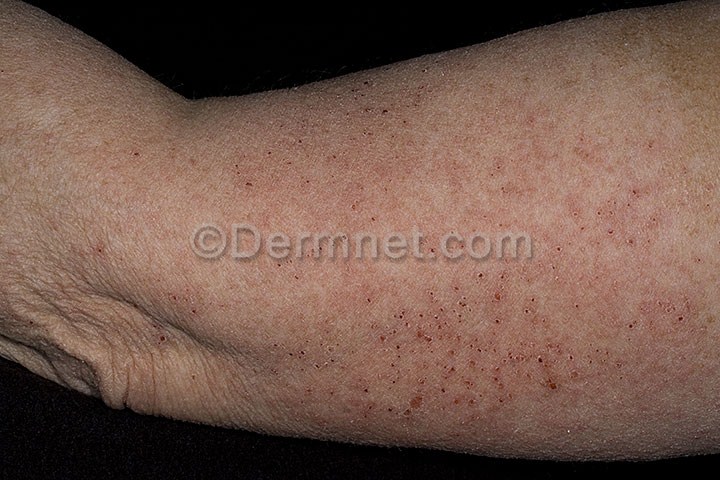
Disease: Eczema Photos